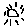
Label: sun